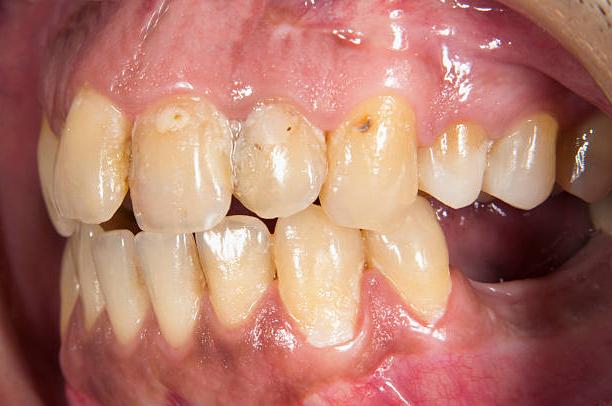
Condition: Calculus